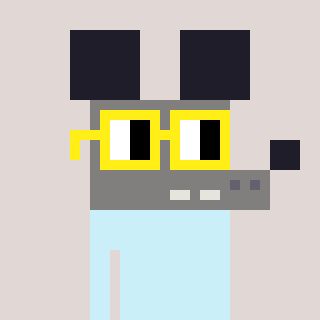
a pixel art character with square yellow glasses, a mouse-shaped head and a foggrey-colored body on a warm background